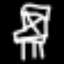
Label: chair